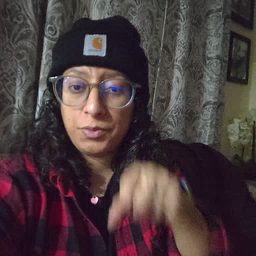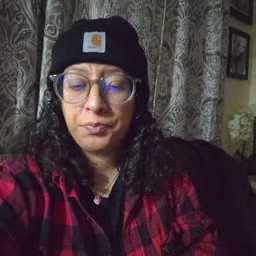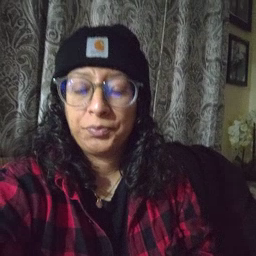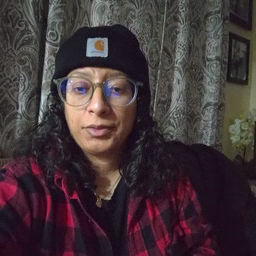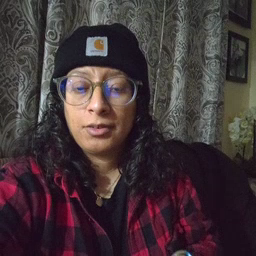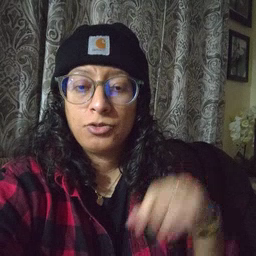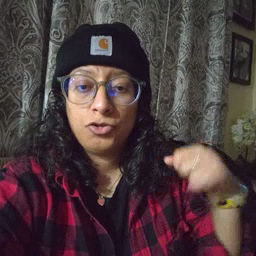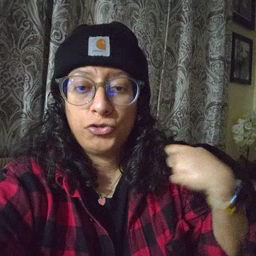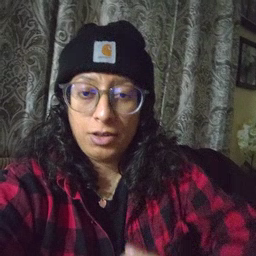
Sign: jacket